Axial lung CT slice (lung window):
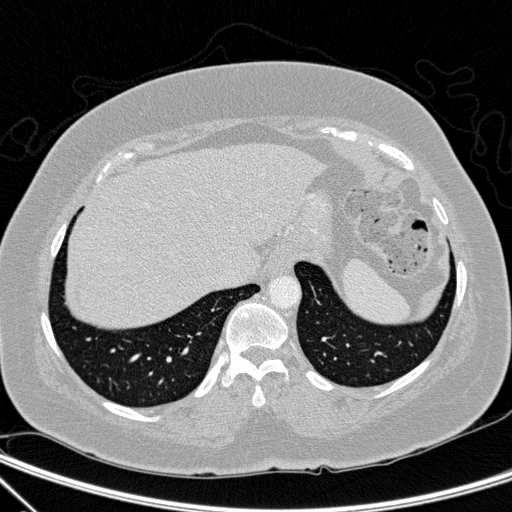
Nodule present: no